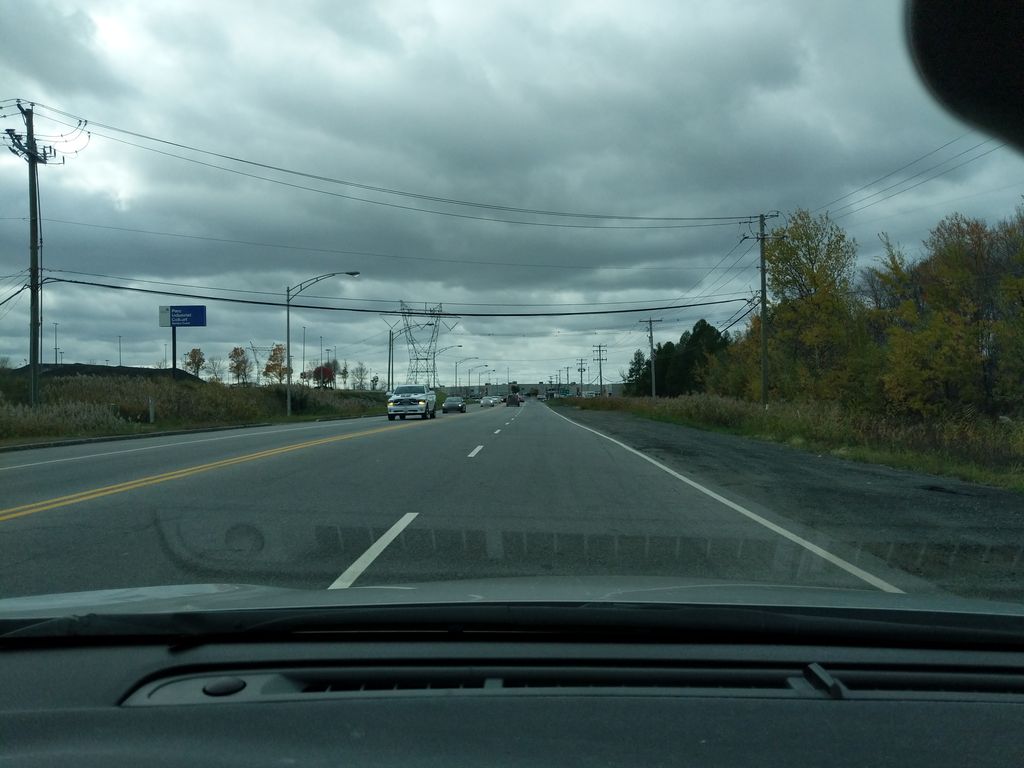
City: quebec_city